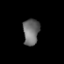
Tissue: prostate
Cell type: Others
Senescence score: 0.7263
Nuclear area (px): 420
Mean DAPI intensity: 107.976